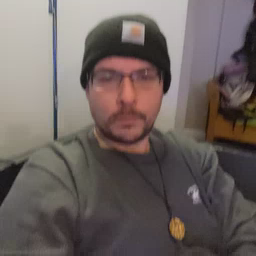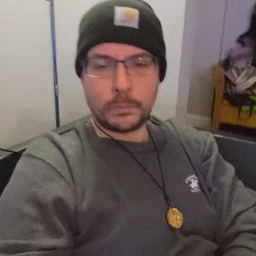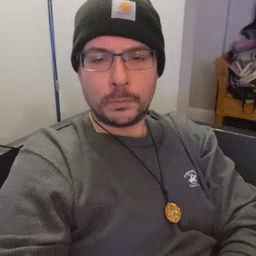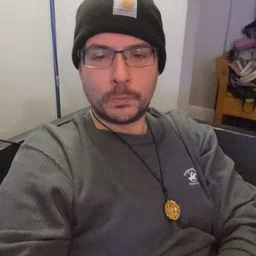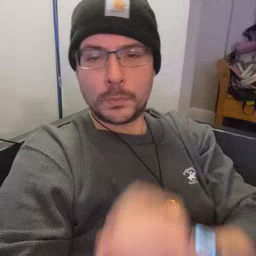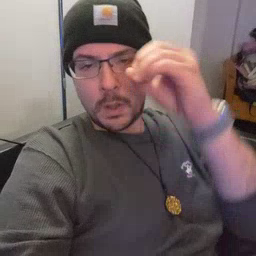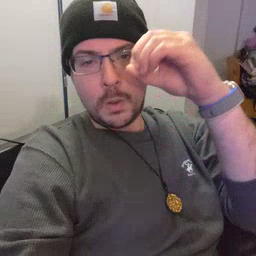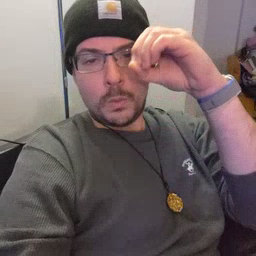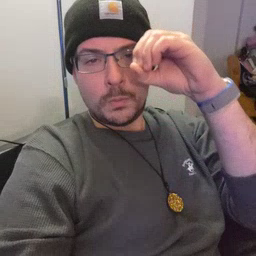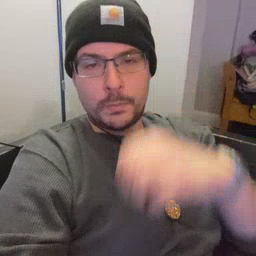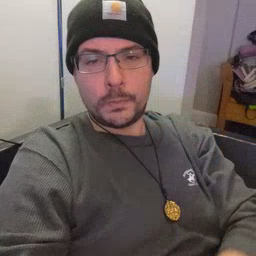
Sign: owl